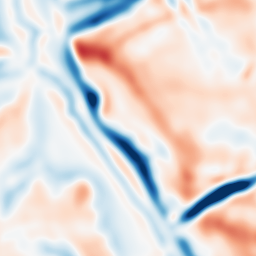
Category: multiscale
Decomposition family: dog
Decomposition parameters: sigma_low: 5
sigma_high: 10
Upsampling method: sinc_blackman
Upsampling parameters: scale: 2
kernel_size: 16
Upsampling scale: 2